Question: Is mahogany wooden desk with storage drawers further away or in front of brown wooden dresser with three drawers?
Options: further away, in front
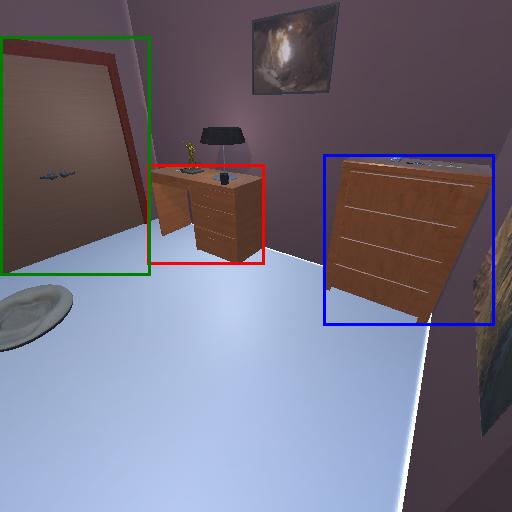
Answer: further away